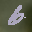
Label: 6